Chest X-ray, AP view. Patient: 59 years old, sex F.
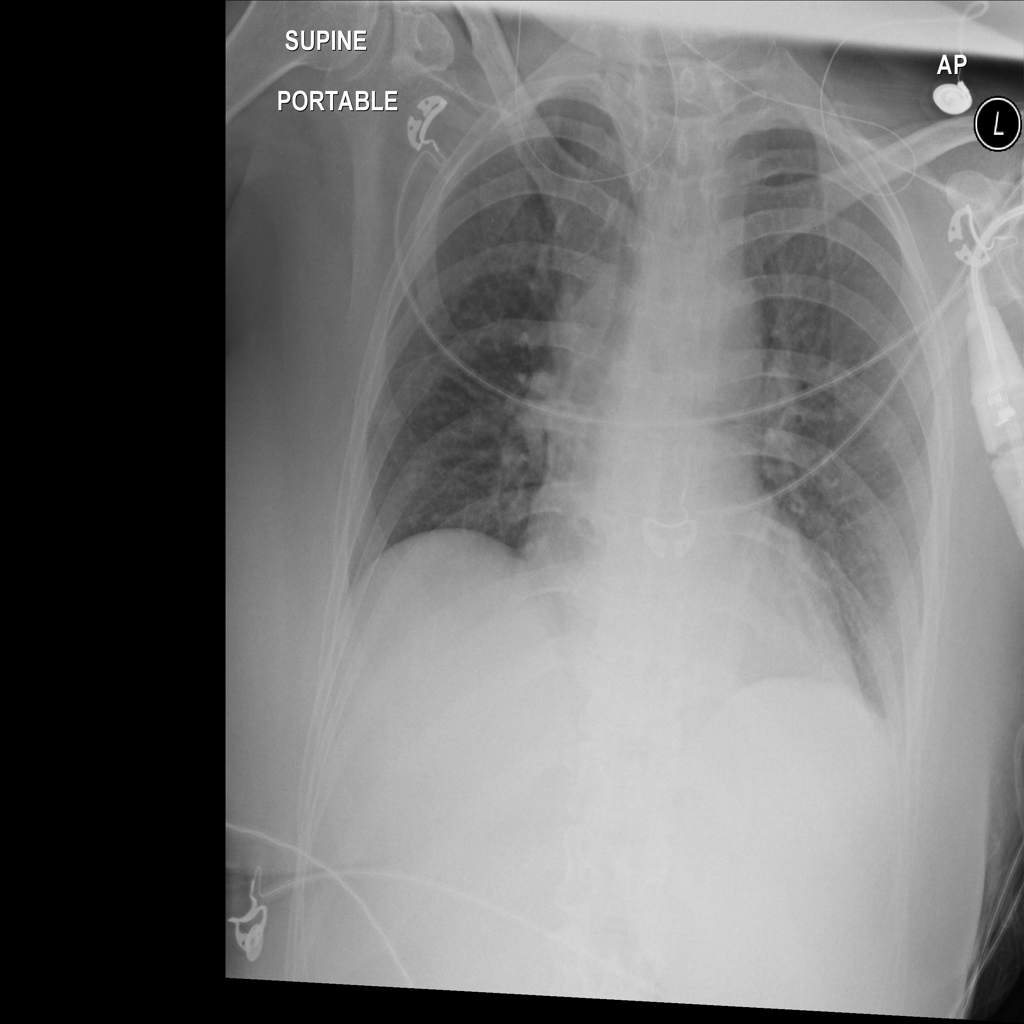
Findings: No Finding